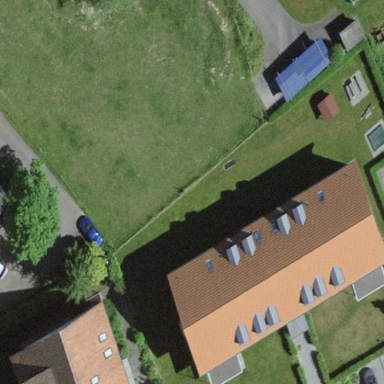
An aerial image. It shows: Farm building.